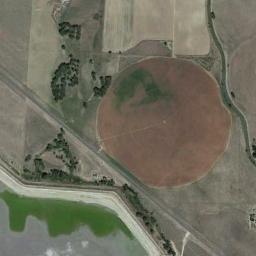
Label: circular_farmland